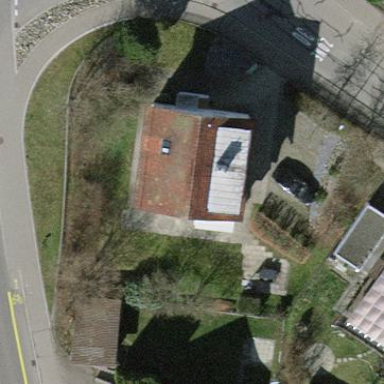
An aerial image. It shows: Building with gabled roof.